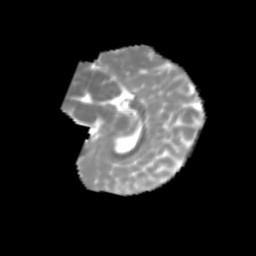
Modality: MD
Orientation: sagittal
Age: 5
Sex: female
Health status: healthy